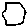
Label: hexagon